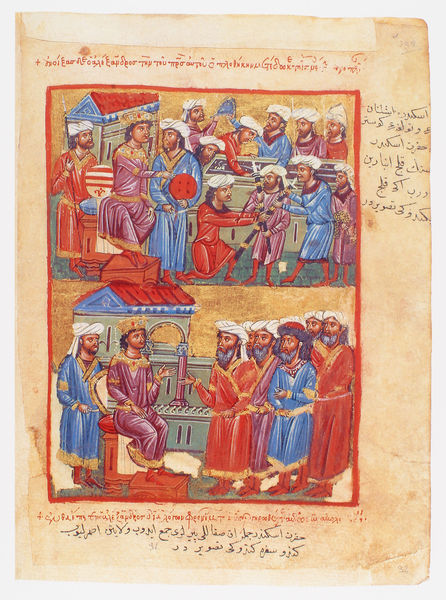
Titel: Der griechische Alexanderroman
Institution: Venedig, Hellenic Institute Codex Gr. 5
Schlagwörter: blau, mann, weiß, grün, menschen, stadt, fenster, männer, säule, zeichnung, dach, gebäude, rot, ball, malerei, rahmen, bild, gold, krone, schrift, lila, kissen, könig, thron, streifen, buch, orient, seite, illustration, knien, arabisch, tempel, turban, hofstaat, abbildung, bitten, buchillustration, buch seite, alexanderroman, zwei abbildungen